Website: slack
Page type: billing-address
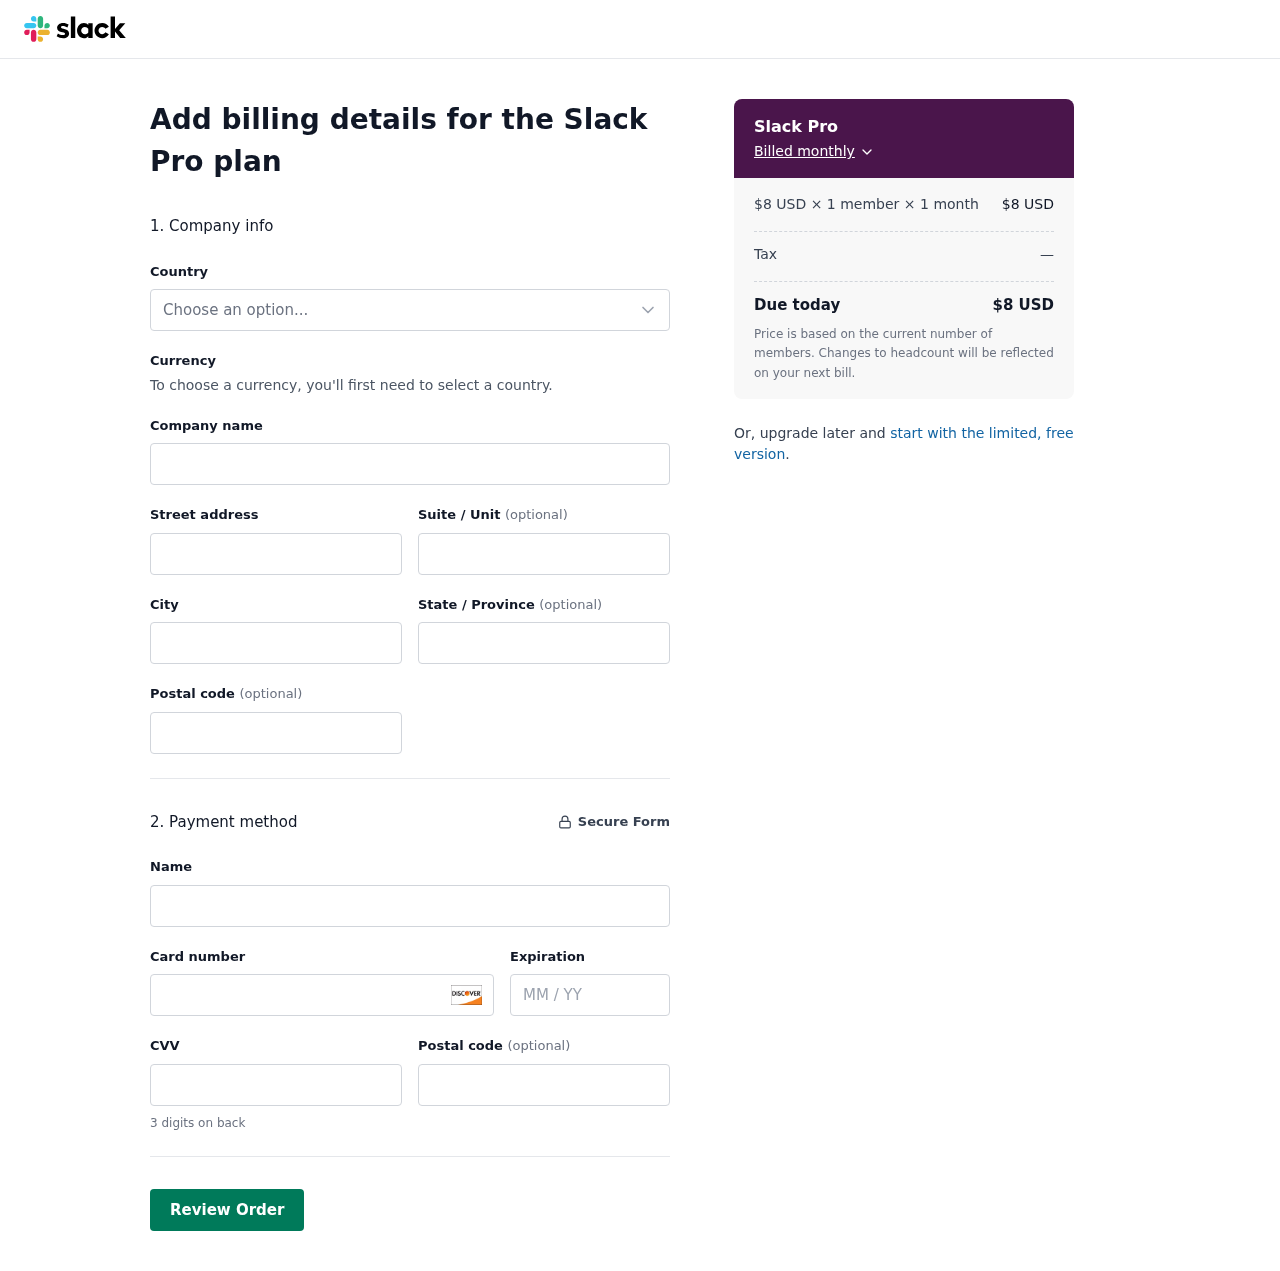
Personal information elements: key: PII_CARD_CVV
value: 798
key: PII_CARD_EXPIRY
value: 06/29
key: PII_CARD_NUMBER
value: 6011 9494 1445 5008
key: PII_CITY
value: Port Tarafort
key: PII_COUNTRY
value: United States
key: PII_FULLNAME
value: Amber Mercado
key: PII_POSTCODE
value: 99689
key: PII_STATE
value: New Hampshire
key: PII_STREET
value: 9260 Huffman Isle
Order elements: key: ORDER_PLAN_PRICE
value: $8 USD
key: ORDER_NUM_MEMBERS
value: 1 member
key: ORDER_NUM_MONTHS
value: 1 month
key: ORDER_SUBTOTAL
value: $8 USD
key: ORDER_TAX
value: —
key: ORDER_TOTAL
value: $8 USD